Question: I've been trying to crack this for a few hours now and now reaching out for an answer/steer if possible.

Trying to go from
'''
www.domain.co.uk/Product.php?product=solid-oak-dining-table
'''
to
'''
www.domain.co.uk/solid-oak-dining-table/
'''
I tried a lot of Google/other code but the closest I've found is...
'''
RewriteRule ^([a-zA-Z0-9]+)$ Product.php?product=$1
RewriteRule ^([a-zA-Z0-9]+)/$ Product.php?product=$1
'''
but I just get a 404.
Happy to change file locations or setup but the end result has to be the product name on the root.
Thanks so much.
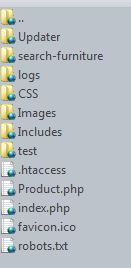
Answer: Check this redirect with query string
'''
<IfModule mod_rewrite.c>
RewriteCond %{REQUEST_URI} ^Product\.php
RewriteCond %{QUERY_STRING} product=([A-Za-z0-9-]+) [NC]
RewriteRule (.*) /$1/ [R=301,L]
</IfModule>
'''